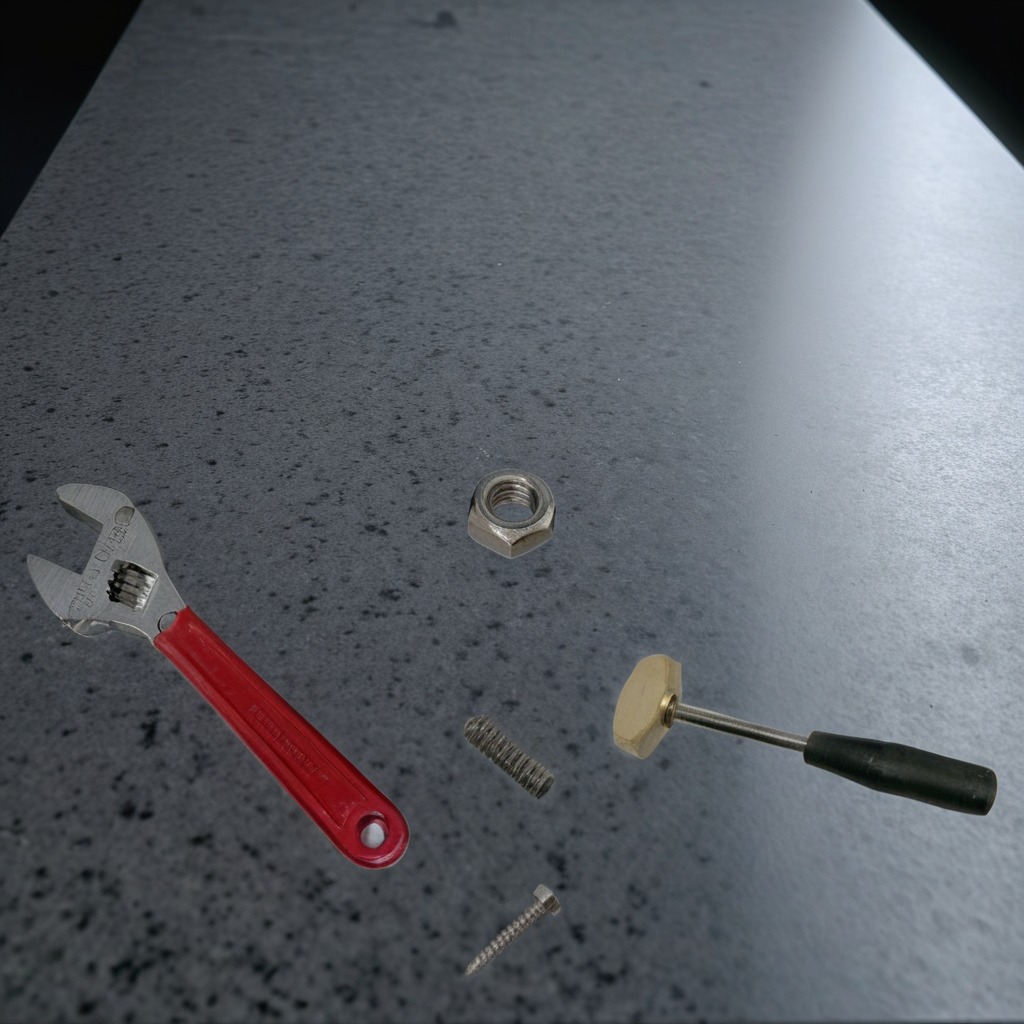
A metal machine screw, a hammer, a coiled metal spring, a metal nut, and a wrench are lying on the clean granite table inside a workshop at night.